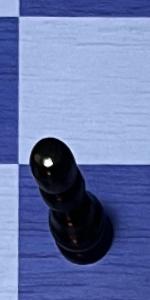
Label: Pawn_Black